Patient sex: M
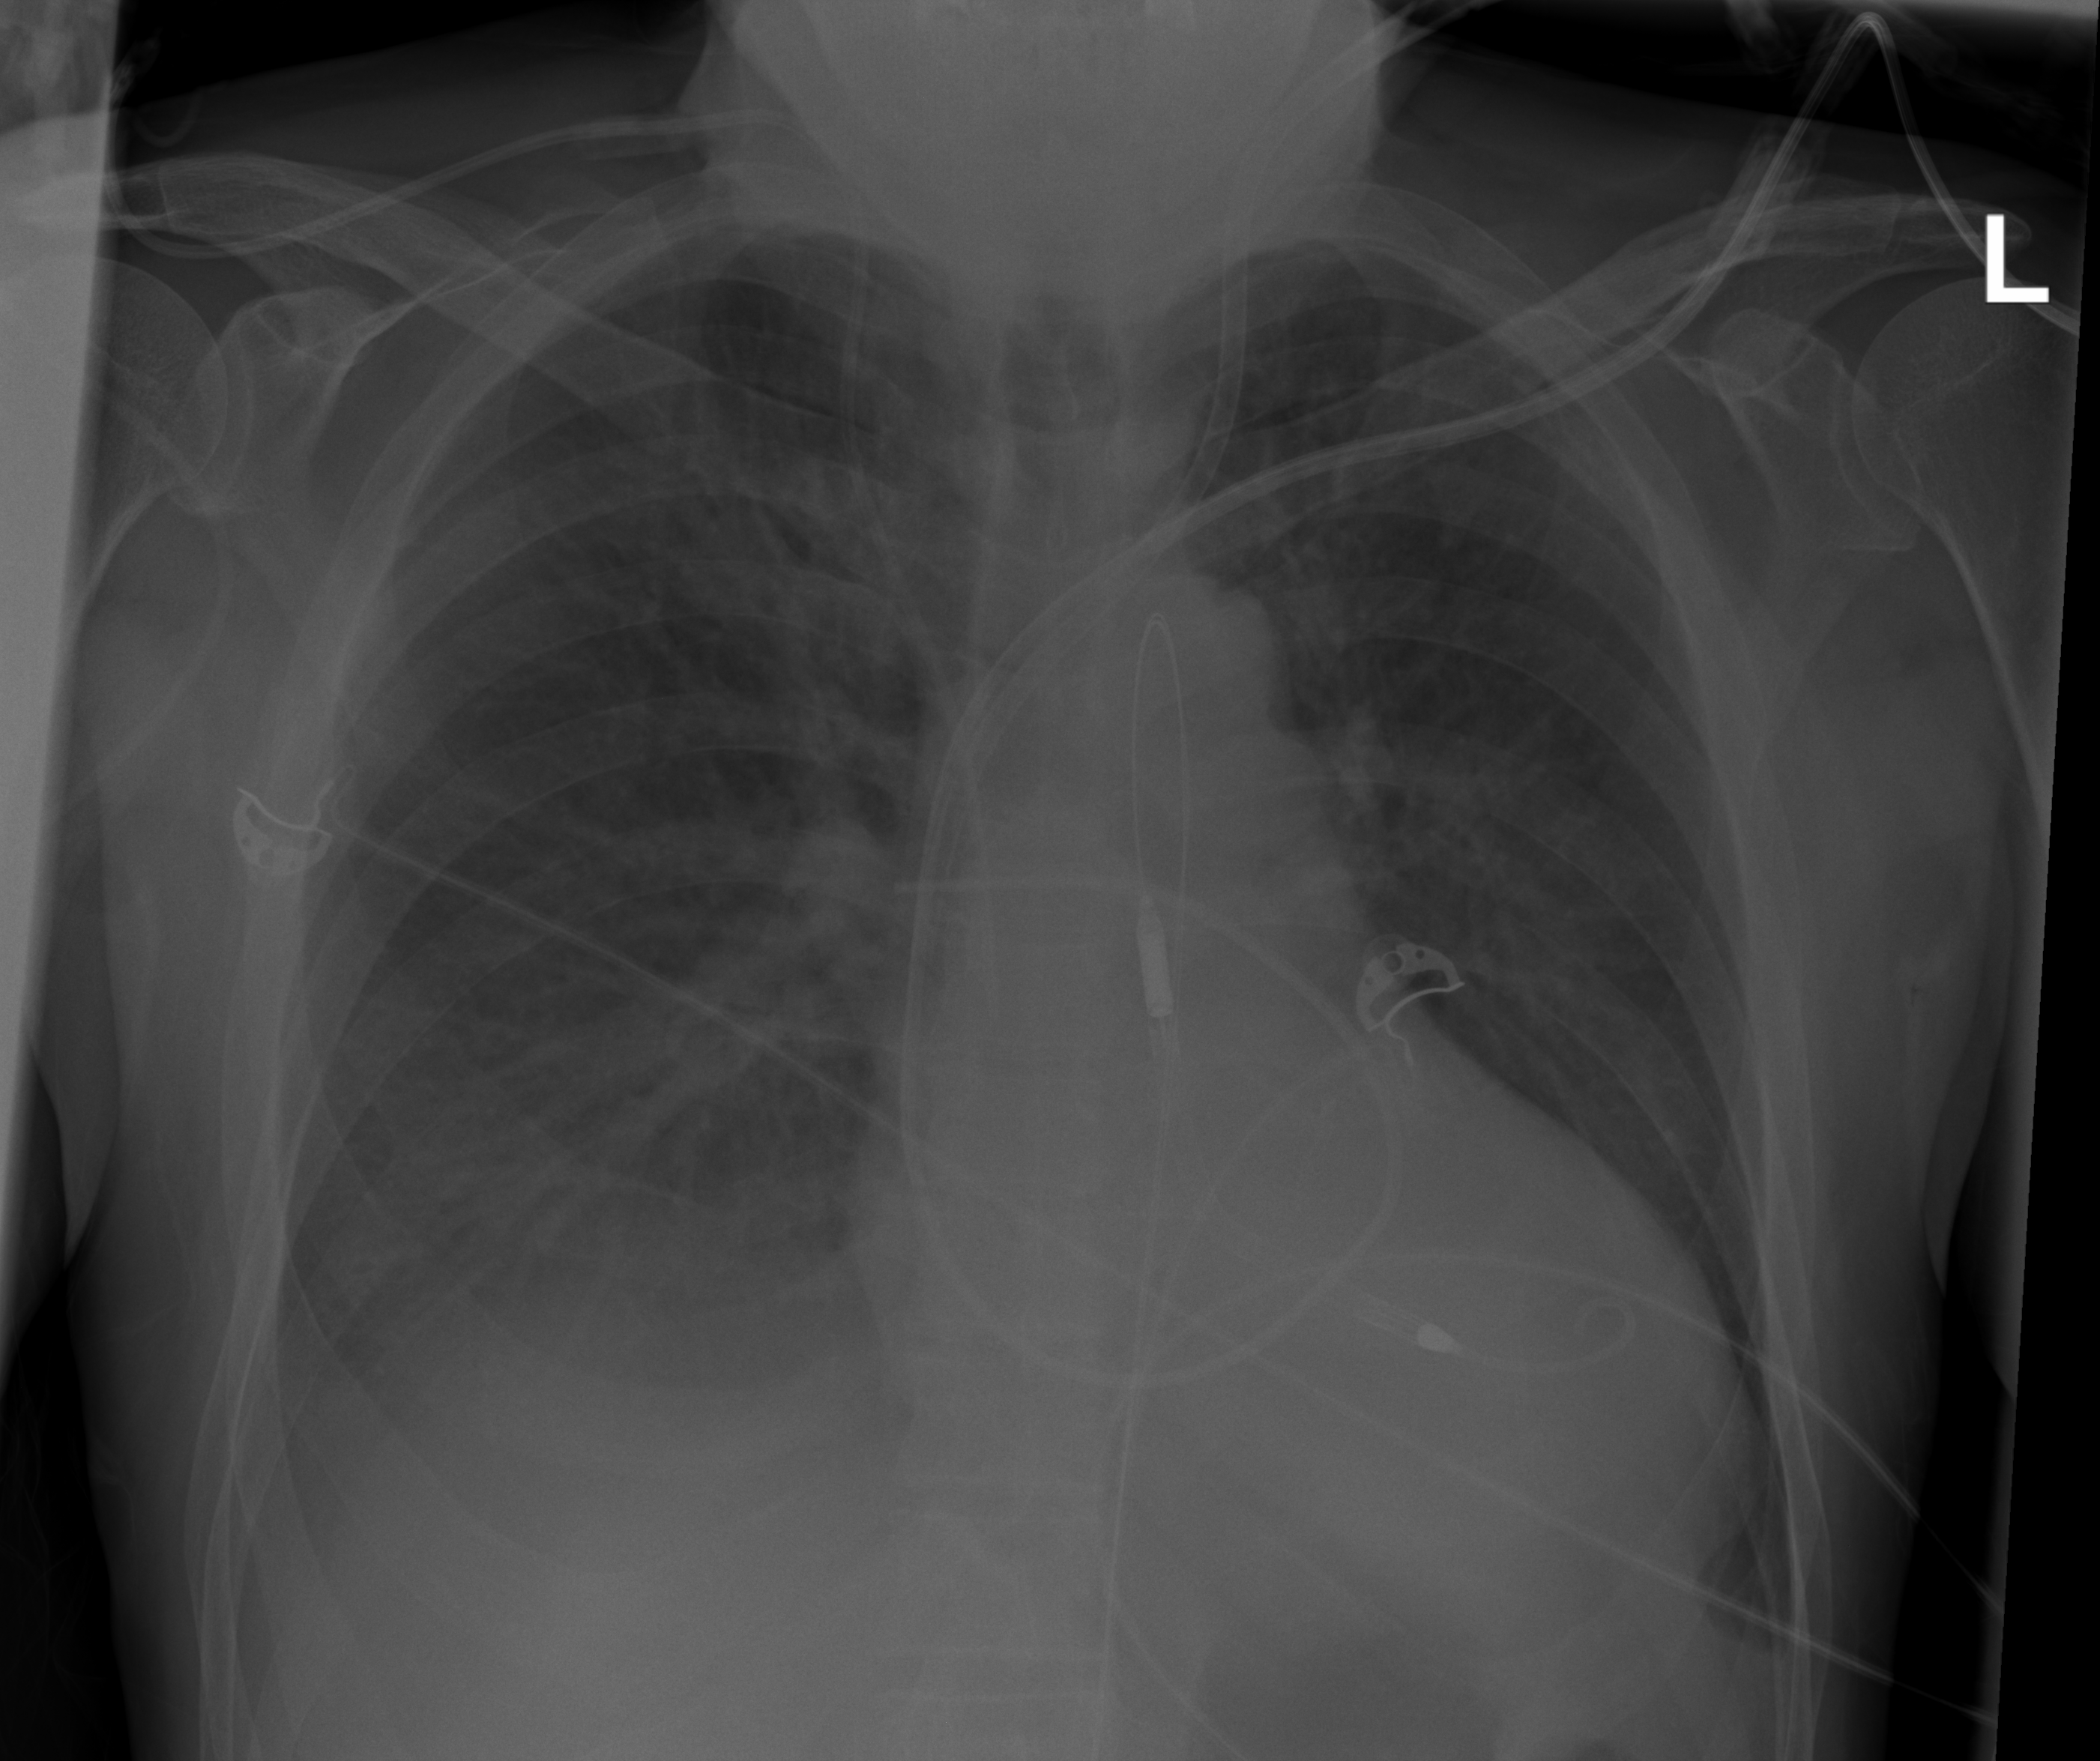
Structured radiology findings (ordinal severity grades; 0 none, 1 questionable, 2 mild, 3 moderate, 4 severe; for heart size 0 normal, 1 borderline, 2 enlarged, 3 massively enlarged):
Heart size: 2
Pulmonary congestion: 3
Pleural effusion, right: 3
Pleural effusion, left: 2
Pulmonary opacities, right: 2
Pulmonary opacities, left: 2
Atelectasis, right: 2
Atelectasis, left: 2